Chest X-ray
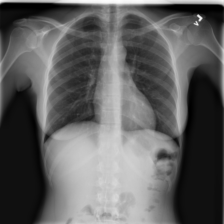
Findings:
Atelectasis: negative
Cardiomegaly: negative
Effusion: negative
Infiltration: positive
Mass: negative
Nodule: negative
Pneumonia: negative
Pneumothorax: negative
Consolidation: negative
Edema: negative
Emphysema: negative
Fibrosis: negative
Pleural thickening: negative
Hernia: negative